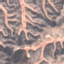
Land use / land cover class: HerbaceousVegetation